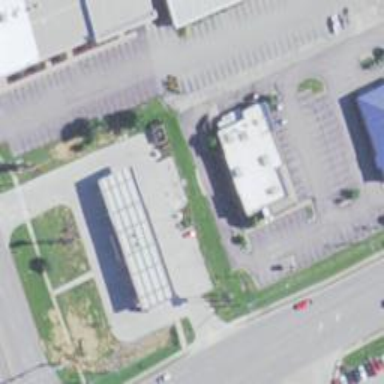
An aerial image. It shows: Convenience shop.